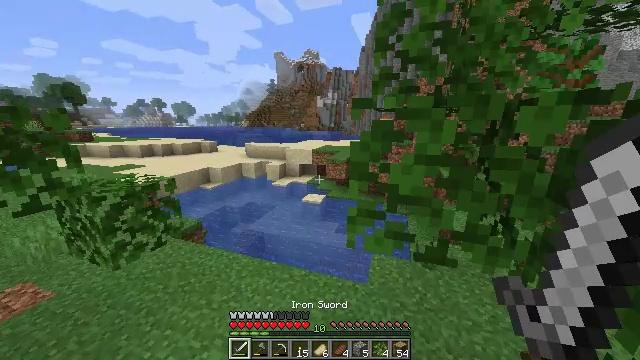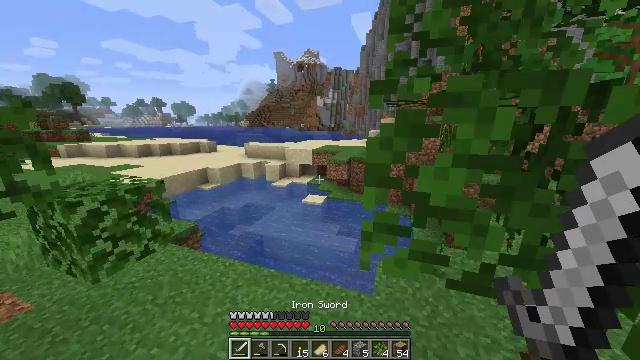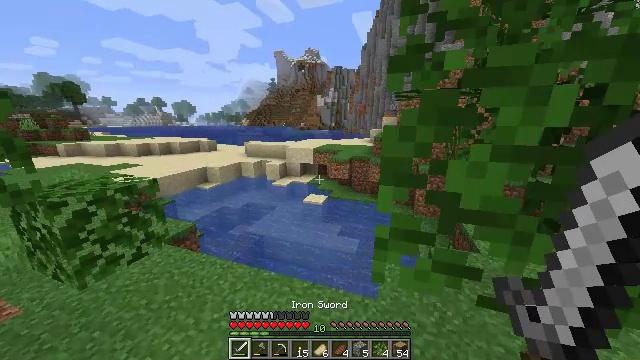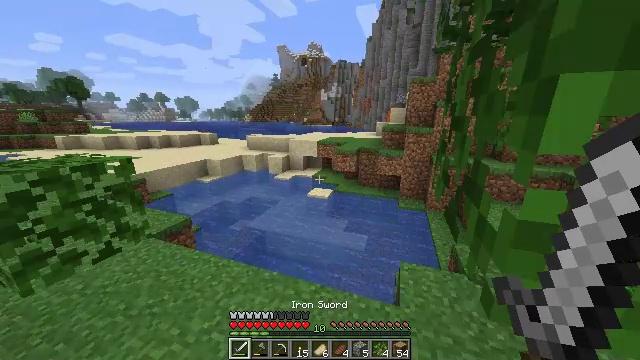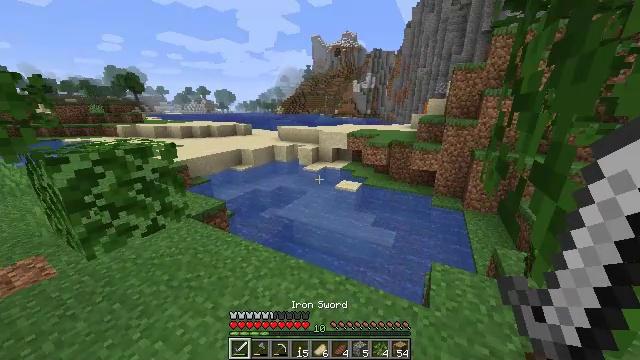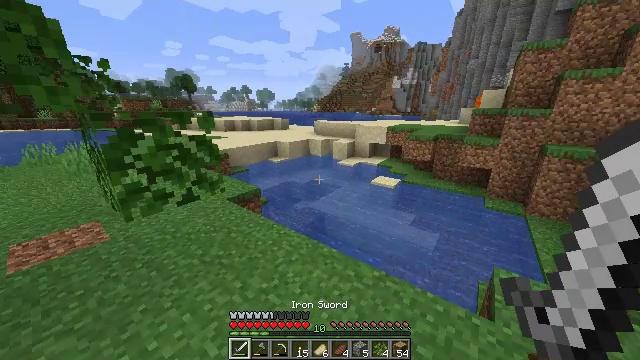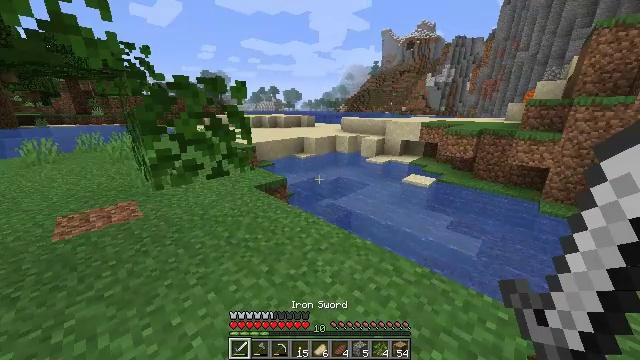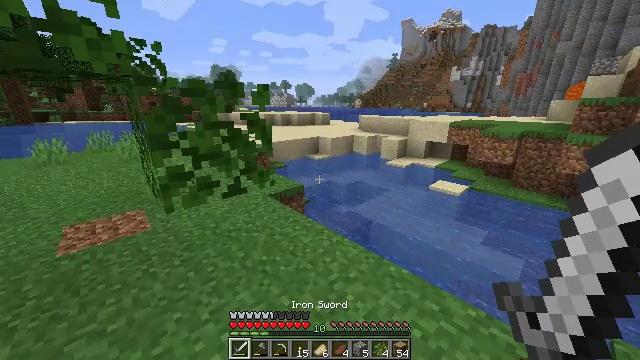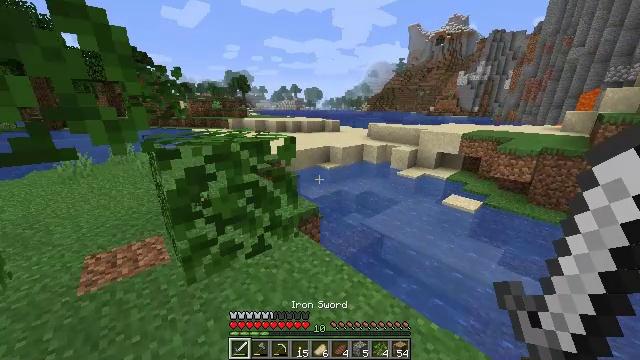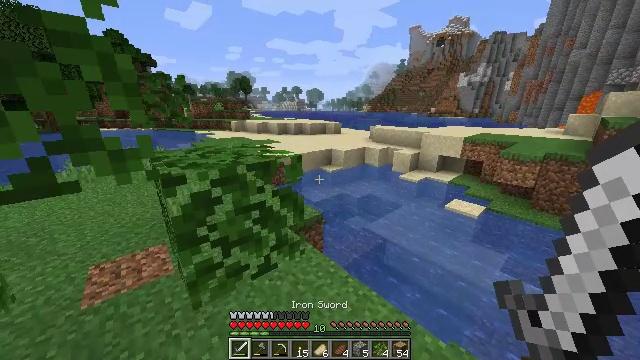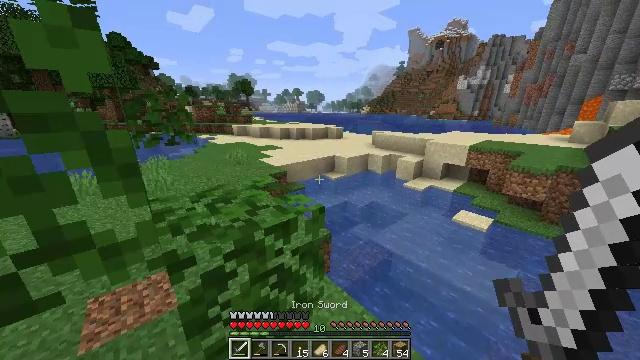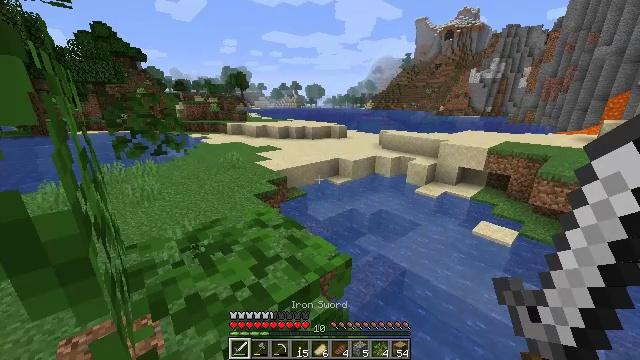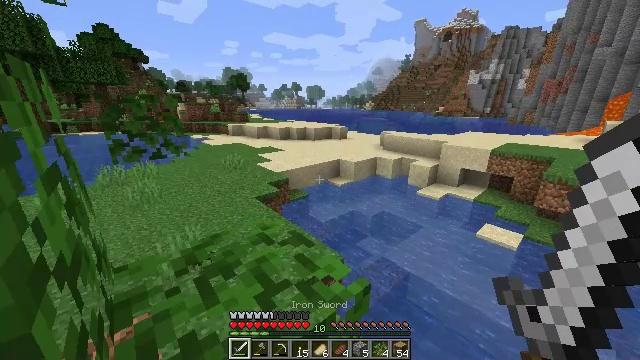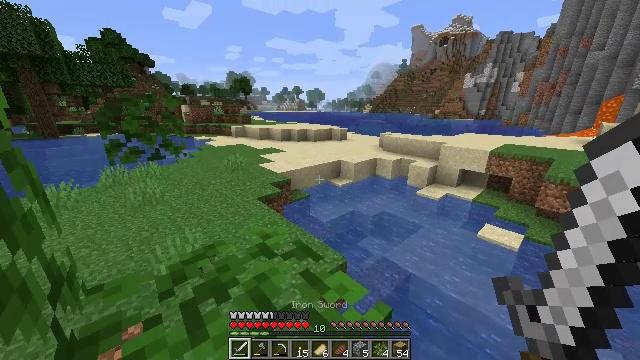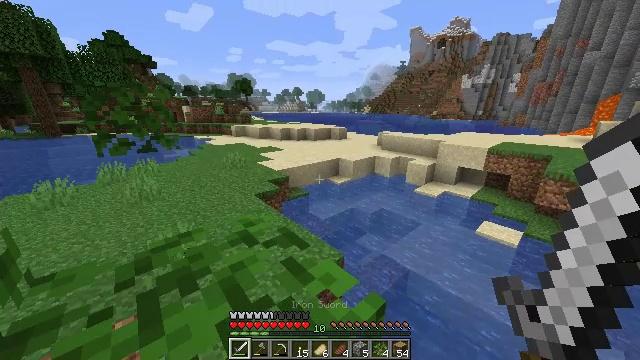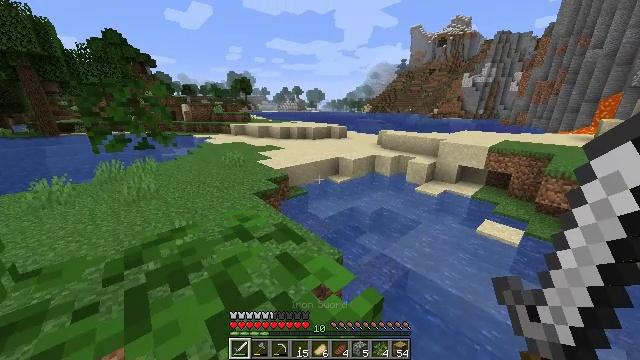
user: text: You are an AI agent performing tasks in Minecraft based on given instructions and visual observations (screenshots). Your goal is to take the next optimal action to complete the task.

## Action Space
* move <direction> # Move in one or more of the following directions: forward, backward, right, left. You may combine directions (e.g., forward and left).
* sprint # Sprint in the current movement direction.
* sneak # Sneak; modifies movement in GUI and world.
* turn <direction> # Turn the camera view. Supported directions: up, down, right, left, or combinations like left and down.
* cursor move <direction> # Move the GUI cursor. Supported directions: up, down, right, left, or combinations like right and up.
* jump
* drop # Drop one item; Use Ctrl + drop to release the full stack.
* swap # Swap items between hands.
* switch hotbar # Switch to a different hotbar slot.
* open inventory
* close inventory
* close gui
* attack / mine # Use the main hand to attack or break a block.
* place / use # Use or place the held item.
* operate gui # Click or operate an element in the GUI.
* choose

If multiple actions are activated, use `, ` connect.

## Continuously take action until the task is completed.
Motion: motion action
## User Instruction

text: Open a furnace and craft cooked mutton.
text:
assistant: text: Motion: move forward and move left, sprint, jump
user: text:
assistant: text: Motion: move forward and move left, sprint, jump
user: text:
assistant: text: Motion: move forward and move left, sprint, jump
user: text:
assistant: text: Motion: move forward and move left, sprint, turn left and down, jump
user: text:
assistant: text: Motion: move forward and move left, sprint, turn left, jump
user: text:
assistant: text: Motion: move forward and move left, sprint, turn left, jump
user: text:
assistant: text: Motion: move forward and move left, sprint, turn left, jump
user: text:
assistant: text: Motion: move forward and move left, sprint, turn left, jump
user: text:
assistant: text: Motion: move forward and move left, sprint, jump
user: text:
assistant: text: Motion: move forward, sprint, jump
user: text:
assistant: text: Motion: move forward, sprint, jump
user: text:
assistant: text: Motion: move forward, sprint, jump
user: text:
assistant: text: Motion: move forward, sprint, jump
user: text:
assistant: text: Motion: move forward, sprint, jump
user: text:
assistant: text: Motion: move forward, sprint, jump
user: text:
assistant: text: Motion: move forward, sprint, jump
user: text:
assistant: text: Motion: move forward, sprint, jump
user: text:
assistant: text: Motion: move forward, sprint, jump
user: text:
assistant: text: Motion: move forward, sprint, jump
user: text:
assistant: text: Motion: move forward and move left, sprint, turn left, jump
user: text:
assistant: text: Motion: move forward and move left, sprint, turn left, jump
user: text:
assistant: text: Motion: move forward and move left, sprint, turn left, jump
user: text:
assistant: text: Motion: move forward and move left, sprint, jump
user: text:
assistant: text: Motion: move forward and move left, sprint, turn left, jump
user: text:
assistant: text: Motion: move forward, sprint, turn left, jump
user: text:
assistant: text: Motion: move forward, sprint, turn left, jump
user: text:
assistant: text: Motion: move forward and move left, sprint, jump
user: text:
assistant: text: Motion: move forward and move left, sprint, jump
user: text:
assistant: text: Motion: move forward and move left, sprint, jump
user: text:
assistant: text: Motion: move forward and move left, sprint, jump